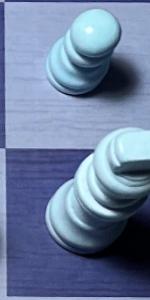
Label: King_White